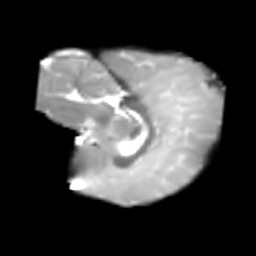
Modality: T2w
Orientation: sagittal
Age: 6
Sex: male
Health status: healthy